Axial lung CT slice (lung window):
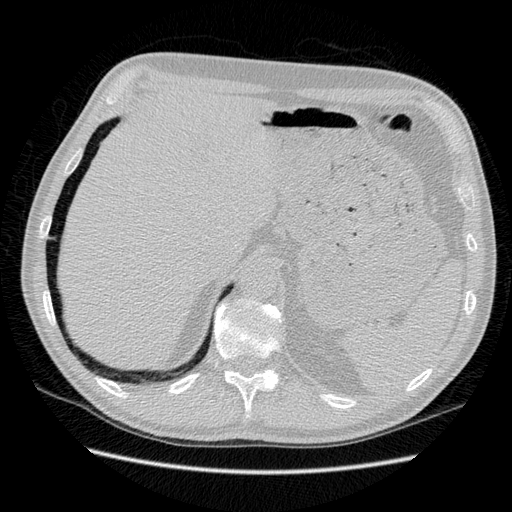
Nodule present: no